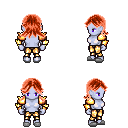
a pixel art fantasy rpg character, female body template, dark elf, purple skin, gold arm armor, gold greaves, red loose hair, white slippers, four views (front, back, left, right), 2x2 character sprite sheet, small pixel art, hard edges, no anti-aliasing